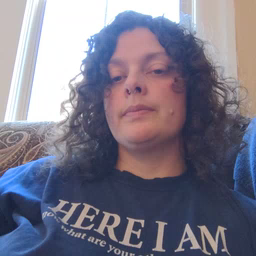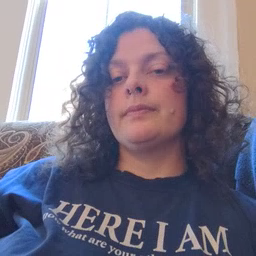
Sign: fast